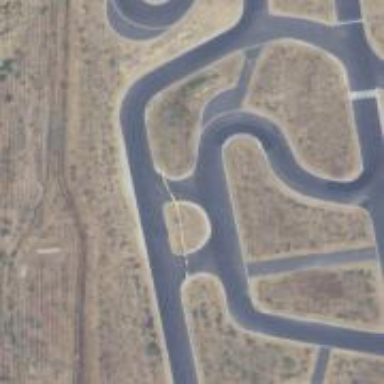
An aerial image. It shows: Motor sport raceway with asphalt surface.